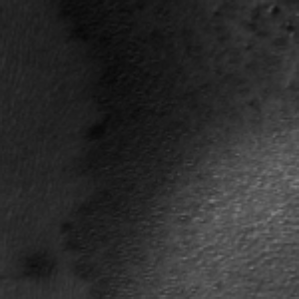
Label: frost